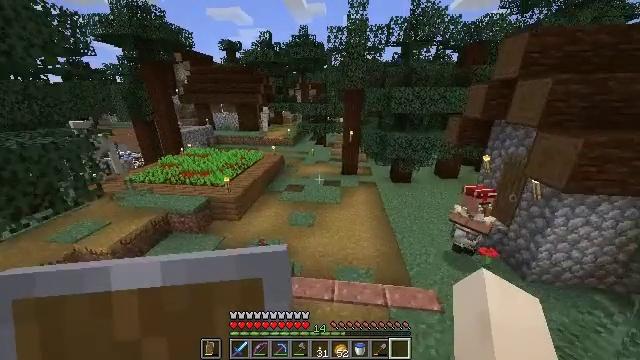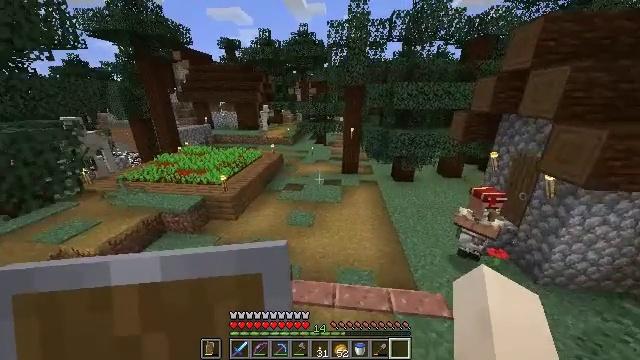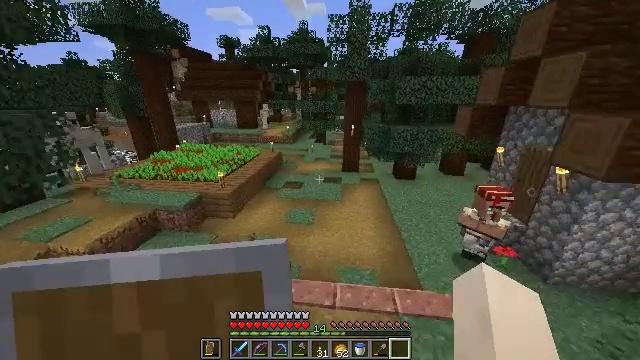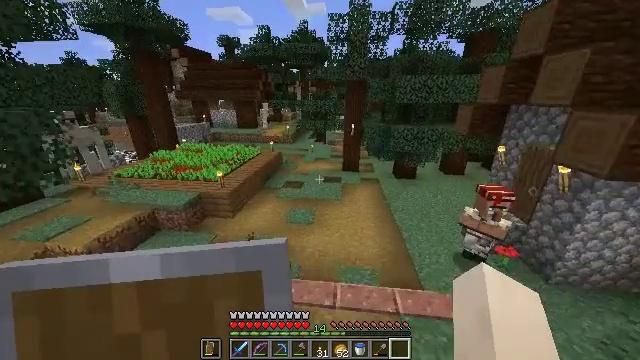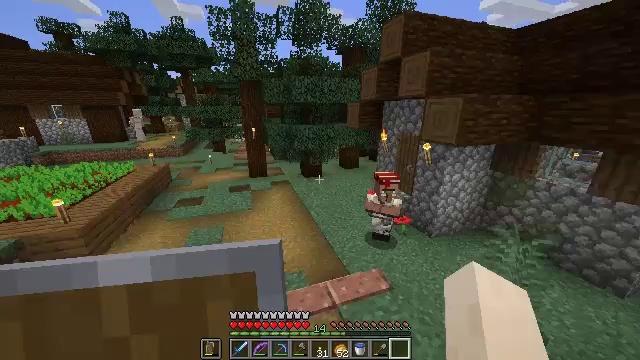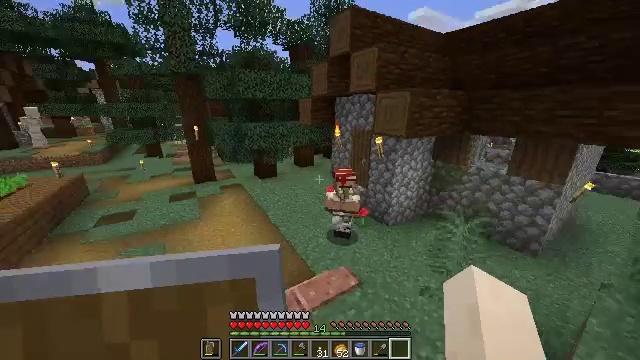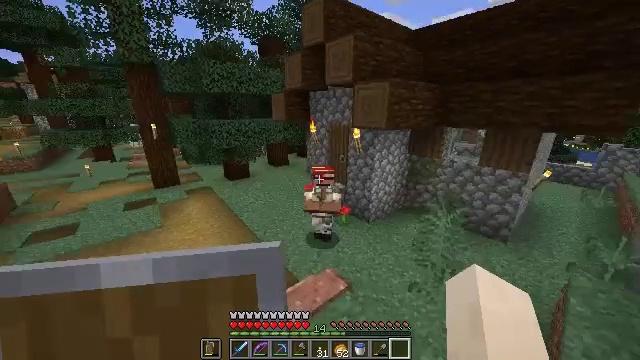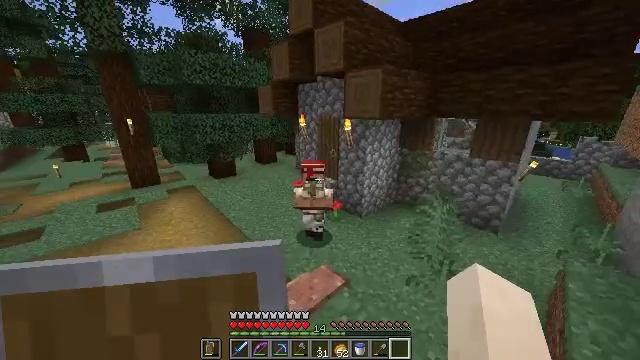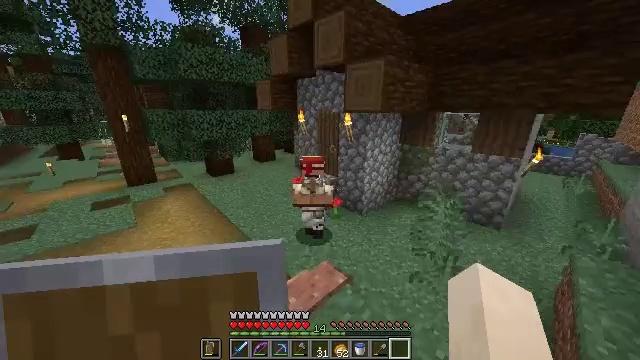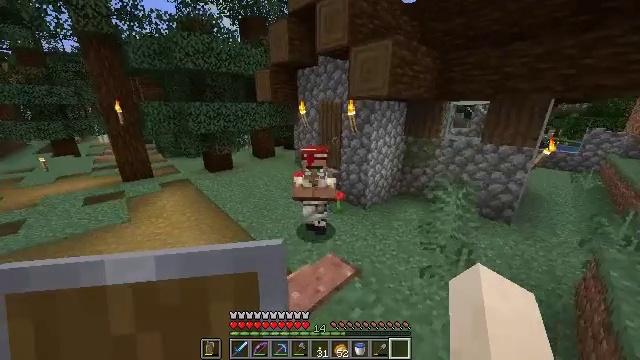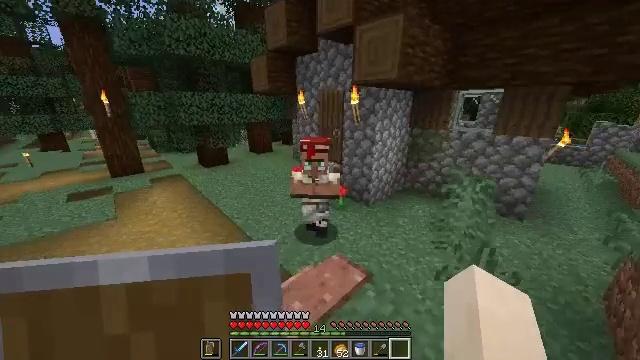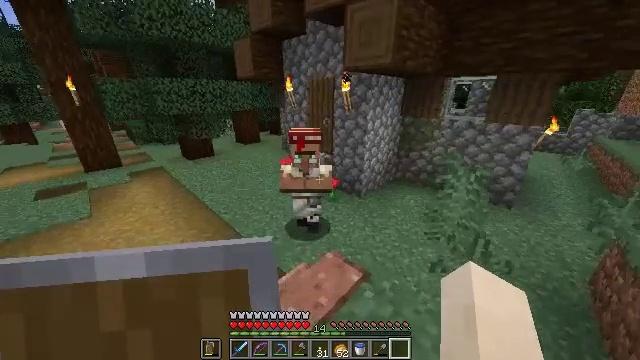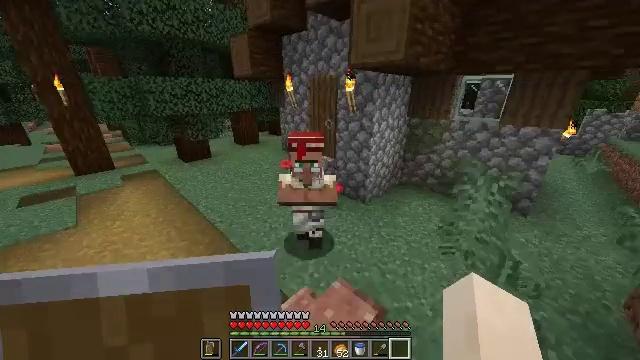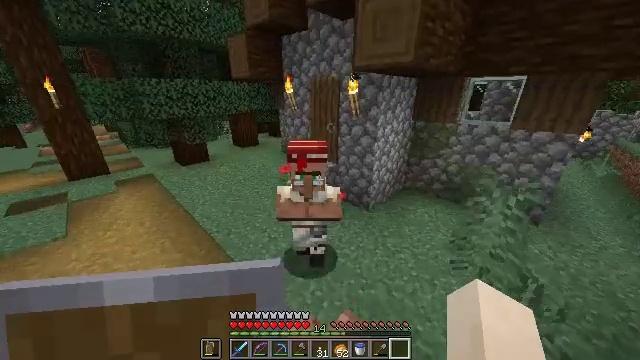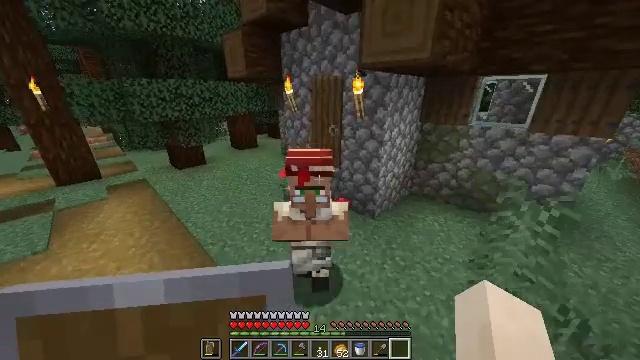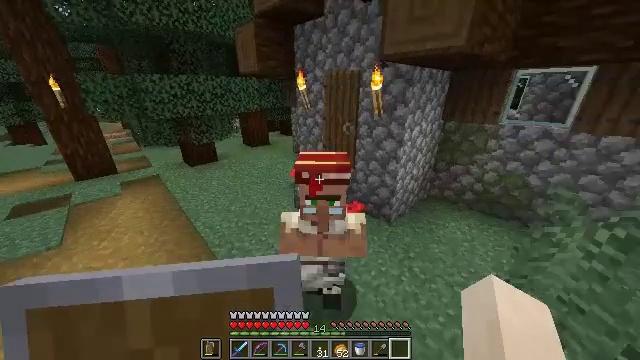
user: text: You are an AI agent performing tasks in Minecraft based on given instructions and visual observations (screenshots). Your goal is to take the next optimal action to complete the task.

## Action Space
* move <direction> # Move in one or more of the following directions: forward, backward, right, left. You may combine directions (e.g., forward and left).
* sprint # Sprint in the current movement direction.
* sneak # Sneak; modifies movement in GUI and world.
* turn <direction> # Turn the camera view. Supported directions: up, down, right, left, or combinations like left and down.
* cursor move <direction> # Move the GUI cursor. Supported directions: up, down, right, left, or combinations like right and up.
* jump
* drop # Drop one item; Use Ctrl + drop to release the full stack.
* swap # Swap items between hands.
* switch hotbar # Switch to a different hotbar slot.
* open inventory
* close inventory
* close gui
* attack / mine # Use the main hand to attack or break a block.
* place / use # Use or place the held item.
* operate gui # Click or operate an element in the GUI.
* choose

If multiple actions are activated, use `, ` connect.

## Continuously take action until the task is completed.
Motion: motion action
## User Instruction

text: Attack the melon to collect it.
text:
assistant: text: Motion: move forward
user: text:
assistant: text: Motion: move forward
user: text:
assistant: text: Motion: move forward
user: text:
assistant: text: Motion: move forward, turn right and up
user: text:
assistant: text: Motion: move forward, turn right
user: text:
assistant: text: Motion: move forward, turn right
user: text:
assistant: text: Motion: move forward, turn right
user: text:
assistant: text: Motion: move forward
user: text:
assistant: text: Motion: move forward
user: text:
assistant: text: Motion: move forward
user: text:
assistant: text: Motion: move forward, turn right and down
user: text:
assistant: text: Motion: move forward
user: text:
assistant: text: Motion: move forward
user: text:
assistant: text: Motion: move forward
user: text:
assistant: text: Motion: move forward, turn left
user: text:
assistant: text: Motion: move forward, turn down, use / place
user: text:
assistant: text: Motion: turn down, use / place
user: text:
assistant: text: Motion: turn left and down
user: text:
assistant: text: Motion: no_op
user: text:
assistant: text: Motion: no_op
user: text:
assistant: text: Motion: open gui
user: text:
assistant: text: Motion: cursor move left and up
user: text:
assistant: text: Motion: cursor move up
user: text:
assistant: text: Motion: no_op
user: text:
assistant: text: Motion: no_op
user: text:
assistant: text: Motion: cursor move down
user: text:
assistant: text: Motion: no_op
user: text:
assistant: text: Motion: no_op
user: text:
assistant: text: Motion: no_op
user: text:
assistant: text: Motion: no_op